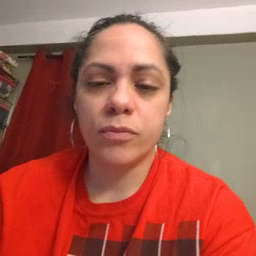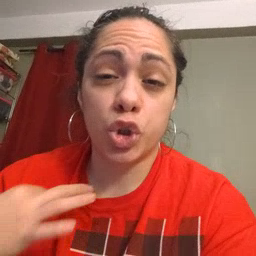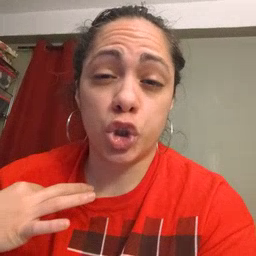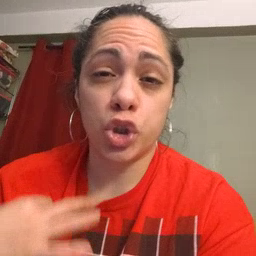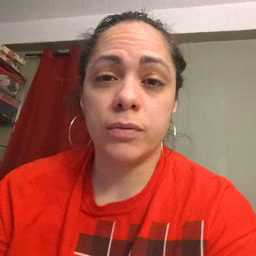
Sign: shirt